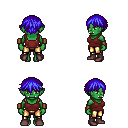
a pixel art fantasy rpg character, female body template, orc, green skin, maroon pirate shirt, gold greaves, blue short bangs hairstyle, leather bracers, maroon shoes, four views (front, back, left, right), 2x2 character sprite sheet, small pixel art, hard edges, no anti-aliasing